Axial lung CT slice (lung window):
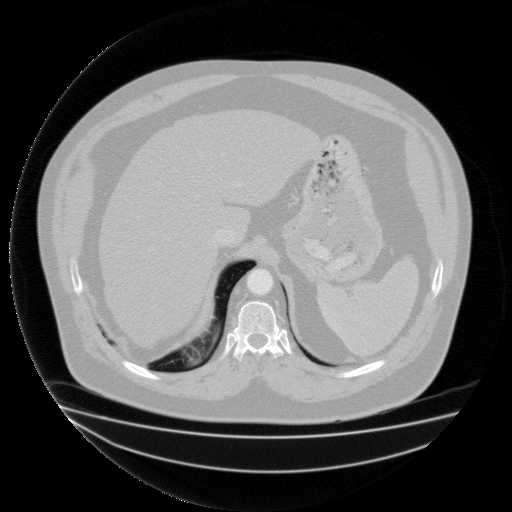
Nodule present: no